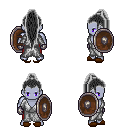
a pixel art fantasy rpg character, male body template, dark elf, purple skin, white robe, red pants, gray extra-long topknot hairstyle, metal gloves, brown slippers, shield, four views (front, back, left, right), 2x2 character sprite sheet, small pixel art, hard edges, no anti-aliasing